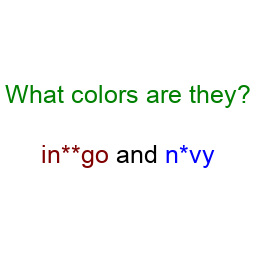
Color: maroon, blue
Color name shown: indigo, navy
Background color: white
Question text color: green